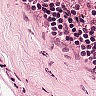
Metastatic tissue present: no